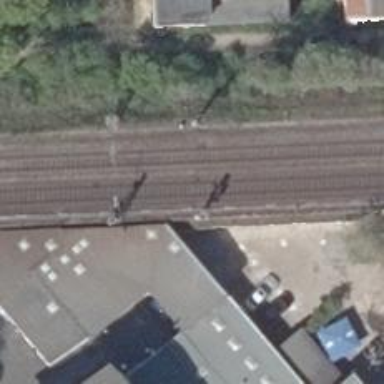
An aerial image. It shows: Railway signal.